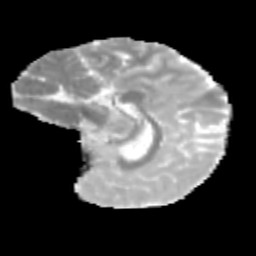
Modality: MD
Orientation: sagittal
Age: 12
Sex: female
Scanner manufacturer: siemens
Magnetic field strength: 3 T
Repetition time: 3.8 s
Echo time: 0.07 s